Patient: sex M, age 57
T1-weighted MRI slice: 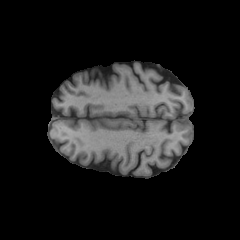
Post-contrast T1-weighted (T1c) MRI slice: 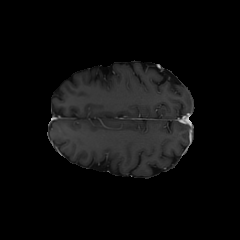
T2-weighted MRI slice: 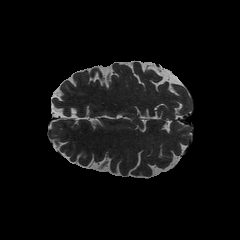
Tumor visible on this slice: yes
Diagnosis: Oligodendroglioma, IDH-mutant, 1p/19q-codeleted
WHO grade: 2